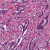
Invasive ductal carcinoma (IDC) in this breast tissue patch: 1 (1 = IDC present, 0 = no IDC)